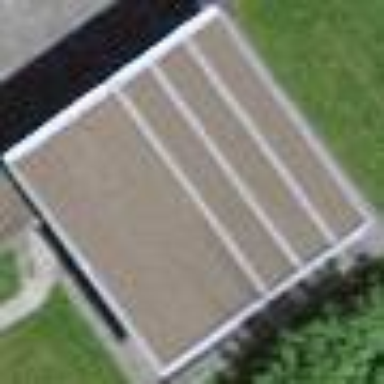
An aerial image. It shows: Garage.